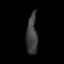
Tissue: lung
Cell type: Myeloid cells
Senescence score: 0.238
Nuclear area (px): 424
Mean DAPI intensity: 62.802